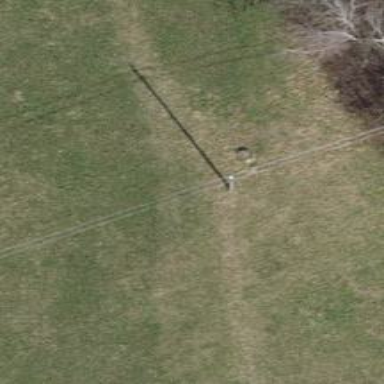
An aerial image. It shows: Minor power line.